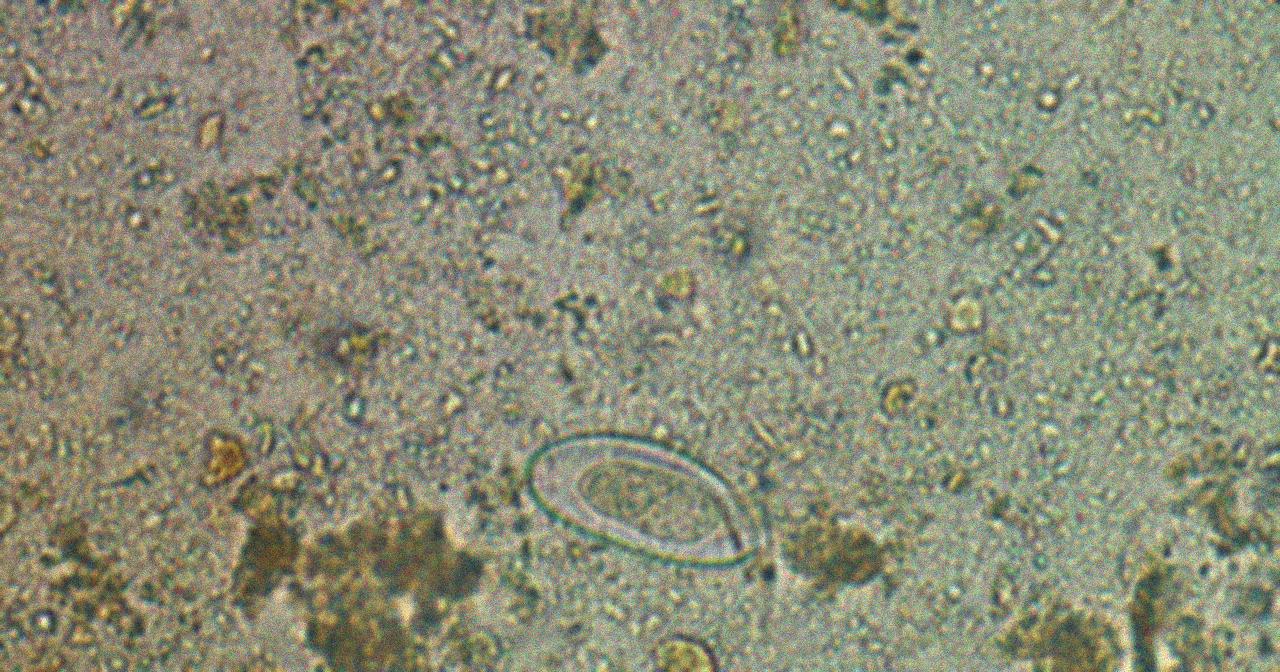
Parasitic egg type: Enterobius vermicularis